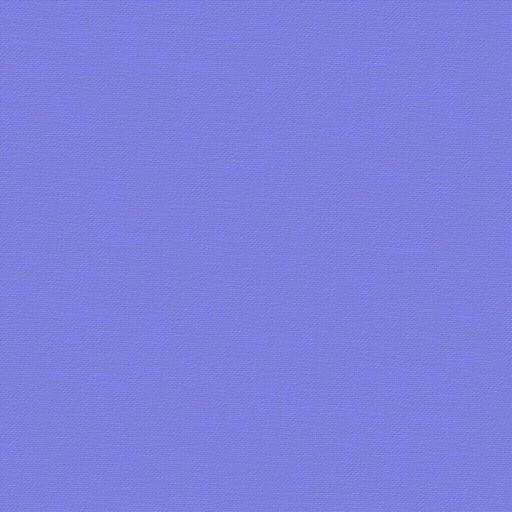
fabric rough